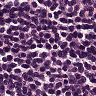
Metastatic tissue present: no